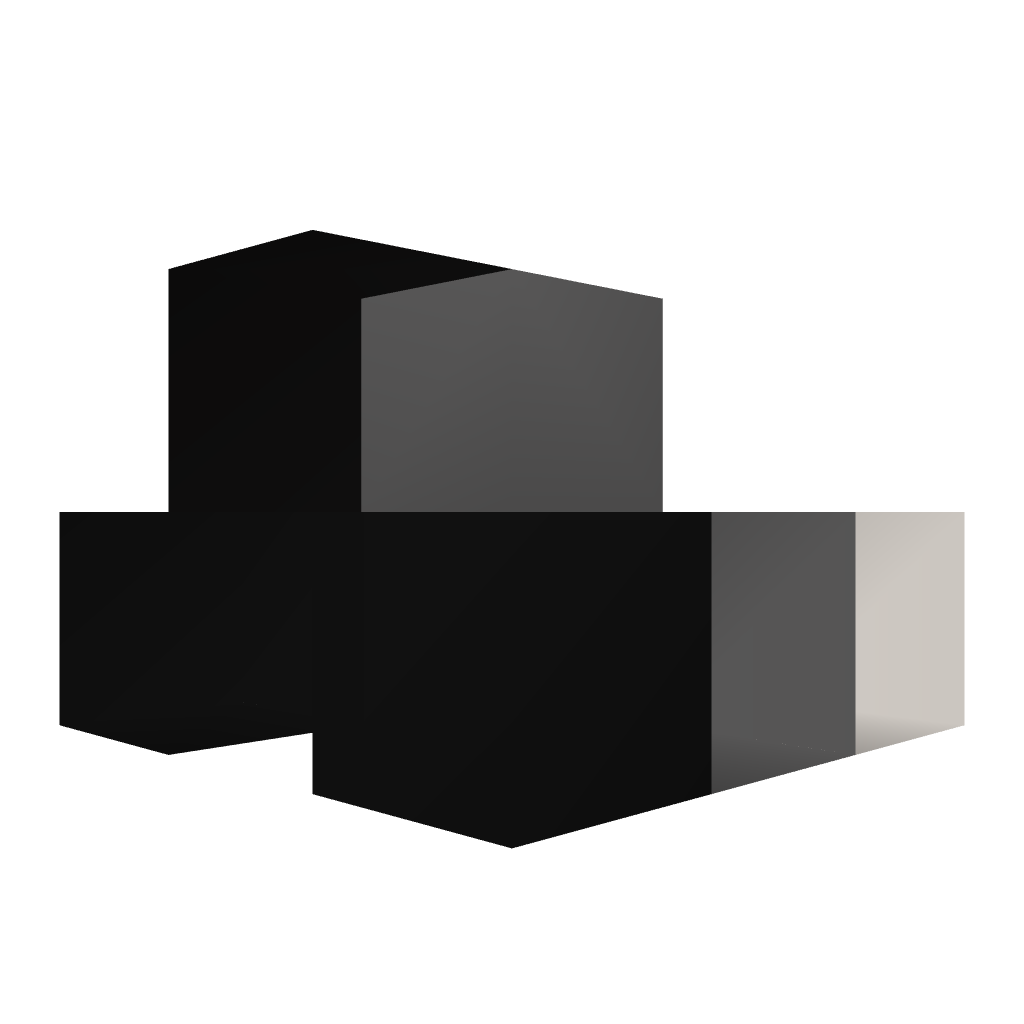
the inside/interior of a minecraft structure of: Mini TNT cannon